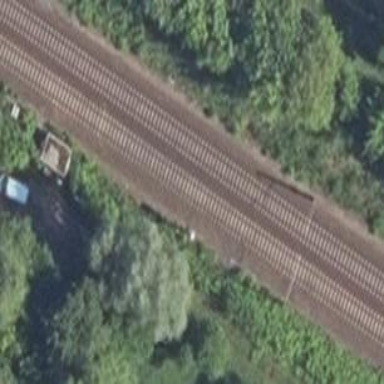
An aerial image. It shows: Railway track with contact lines for electrification.